Question: I've currently made a protocol that has a bunch of redundant initializers
'''
public protocol ConvertibleUnit {
///The raw value in 'self' unit type
var value : Double { get set }
///The value in base units (i.e. for distance this would be 'Meters'
var valueInBaseUnits : Double { get set }
///Do not interact with this directly
var data : UnitValueData { get set}
init(_ v : Double)
init(_ v : Float)
init(_ v : Int)
var unitType : ConversionEnum {get}
}
'''
Basically I was hoping to make a protocol extension and define a default version of 'Float' and 'Int'
I tried some options (both of which error) similar to:
'''
extension ConvertibleUnit {
init(_ v : Float) {
init(Double(v) )
}
init(_ v : Int) {
Self(Double(v))
}
}
'''
This lead me to wonder if there was a common protocol such as 'IntegerLiteralConvertible' that I could call the initializer with, but that also doesn't seem to work.
Basically is there a way to make (i guess a generic?) initializer that accepts anything that can be converted to a double and then will do a generic init.
'''
init<T : ANYTHING_THAT_CAN_BE_CONVERTED_TO_DOUBLE>(_ v : T) {
let d : Double = Double(T)
// Do stuff to init
}
'''
### Update
-

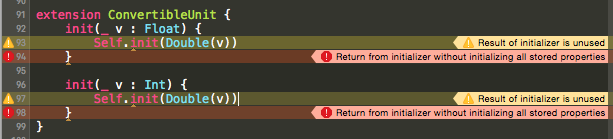
Answer: You need to use 'self.init(...)' (note the lowercase) when calling the initialiser:
'''
extension ConvertibleUnit {
init(_ v: Int) {
self.init(Double(v))
}
init(_ v: Float) {
self.init(Double(v))
}
}
'''